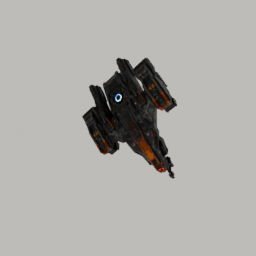
Label: mechanical